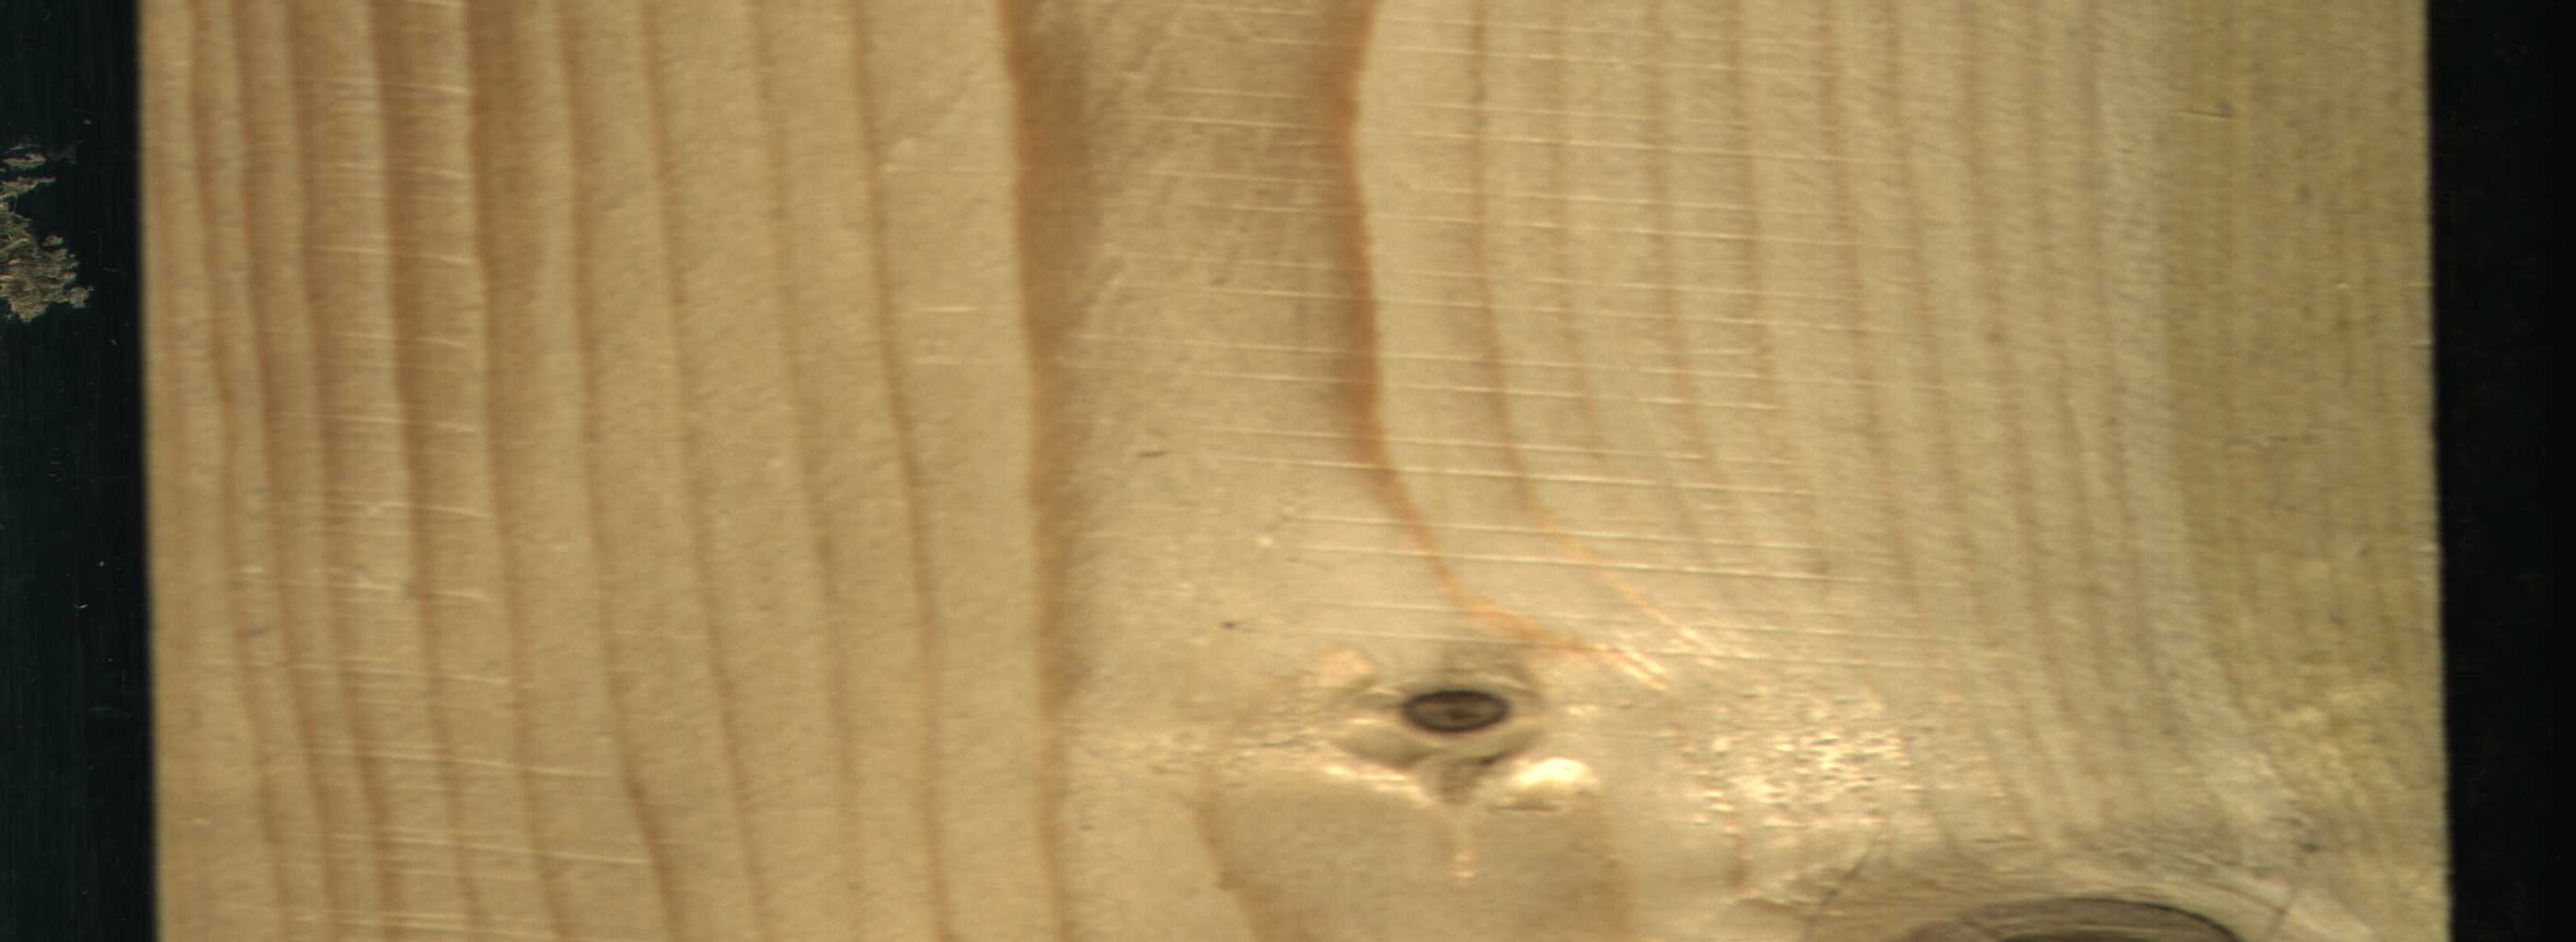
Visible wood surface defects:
Live_Knot
Live_Knot